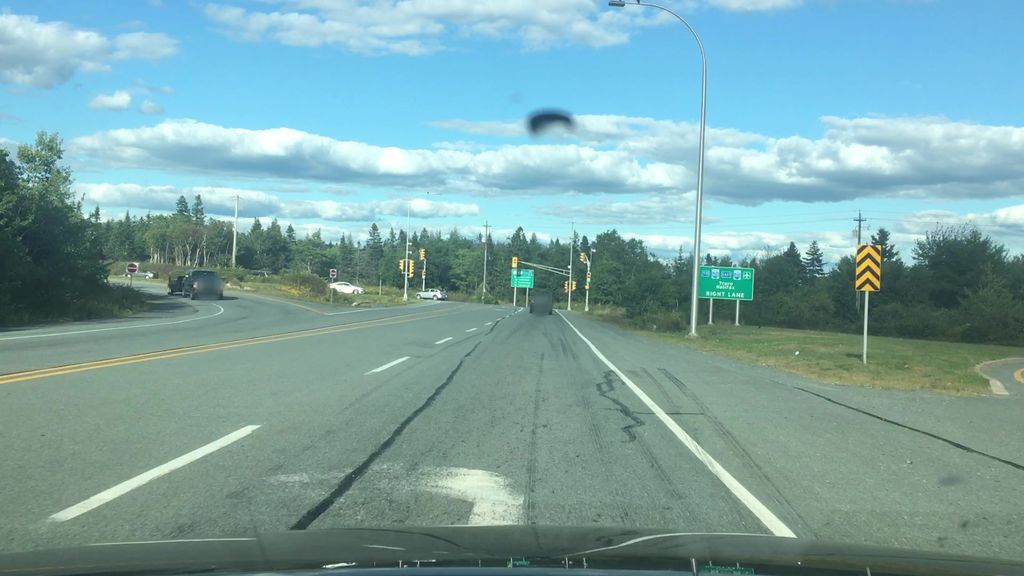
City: halifax